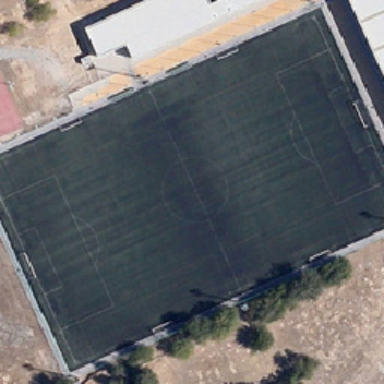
There are some trees outside the playground .